Question: By experimentation and surprisingly, I have found out that LEFT JOINING a point-table is much faster on large tables then a simple assigning of a single value to a column. By a point-table I mean a table 1x1 (1 row and 1 column).
By a , I mean this (slower):
'''
SELECT A.*, 'Value' as NewColumn,
FROM Table1 A
'''
By a point-table, I mean this (faster):
'''
WITH B AS (SELECT 'Value' as 'NewColumn')
SELECT * Table1 A
LEFT JOIN B
ON A.ID <> B.NewColumn
'''

Now the core of my question. Can someone advise me how to get rid of the whole ON clause:
'ON A.ID <> B.NewColumn'?
Checking the joining condition seems unnecessary waste of time because the key of table A must not equal the key of table B. It would throw out the rows from results if t1.ID had the same value as 'Value'. Removing that condition or maybe changing '<>' to '=' sign, seems further space to facilitate the join's performance.
Bounty question addressed to performance experts. Which of the approaches mentioned in my question and answers is the fastest.
Simple assigning value,
Left joining a point-table,
Cross joining a point-table (thanks to answer of Gordon Linoff)
Any other approach which may be suggested during the bounty period.
As I have measured empirically time of query execution in seconds of 3 approaches - the second approach with LEFT JOIN is the fastest. Then CROSS JOIN method, and then at last simple assigning value. Surprising as it is. Performance expert with a Solomon's sword is needed to confirm it or deny it.
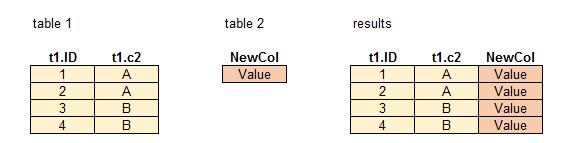
Answer: I'm surprised this is faster for a simple expression, but you seem to want a 'cross join':
'''
WITH B AS (SELECT 'Value' as NewColumn)
SELECT *
FROM Table1 A CROSS JOIN
B;
'''
I use this construct to put "parameters" in queries (values that can easily be changed). However, I don't see why it would be faster. If the expression is more complicated (such as a subquery or very complicated calculation), then this method only evaluates it once. In the original query, it would normally be evaluated only once, but there might be cases where it is evaluated for each row.